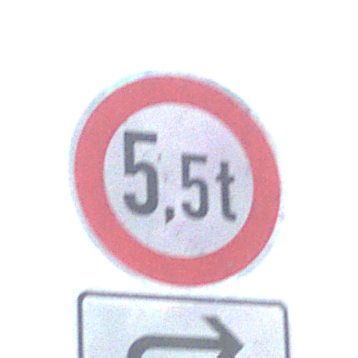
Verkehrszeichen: TatsaechlicheMasse
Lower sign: RichtungsangabeDurchPfeile5
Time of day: MorningAfternoon
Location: Outdoor (Suburban)
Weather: PartlyCloudy
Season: NotSpecified
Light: Natural